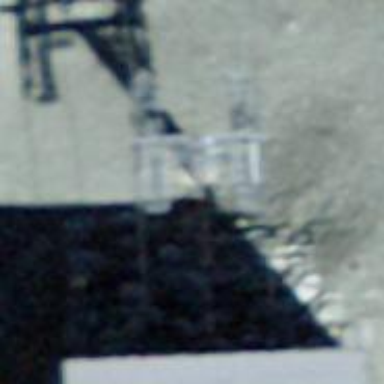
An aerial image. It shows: Pylon used for aerialway.